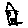
Label: house